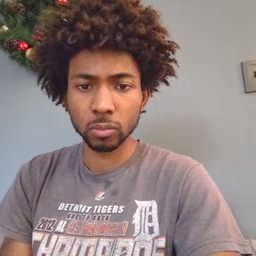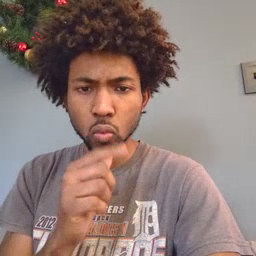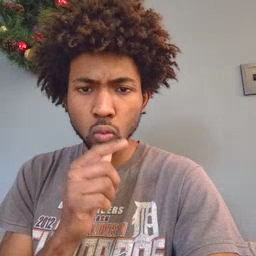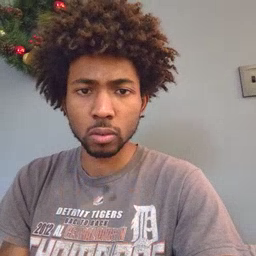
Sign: who